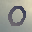
Label: 0